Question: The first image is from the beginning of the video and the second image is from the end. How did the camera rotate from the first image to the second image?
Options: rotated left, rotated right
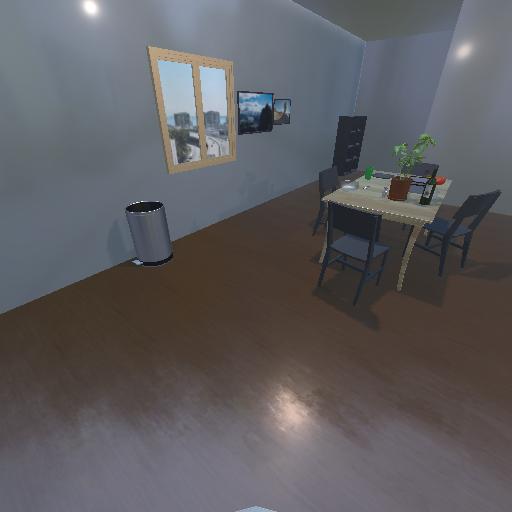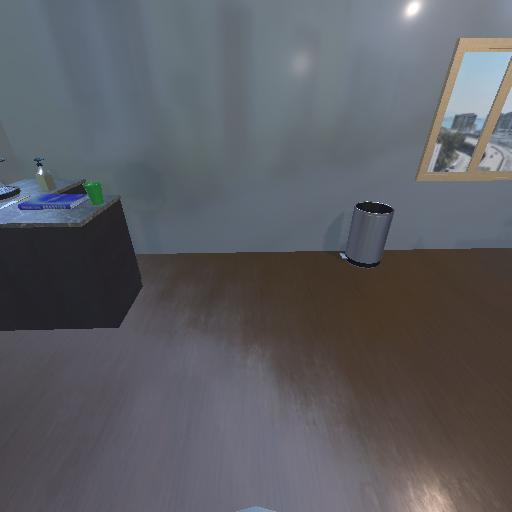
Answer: rotated left